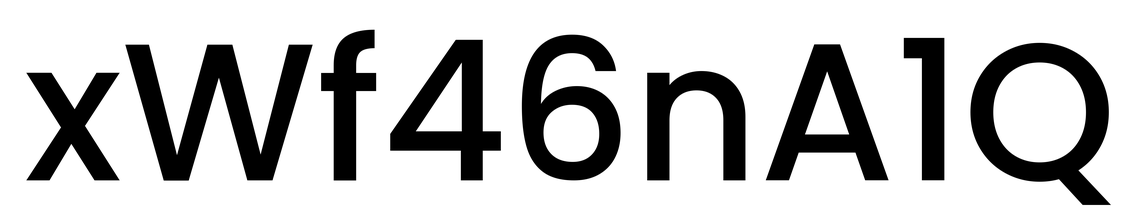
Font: Poppins-Medium